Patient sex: M
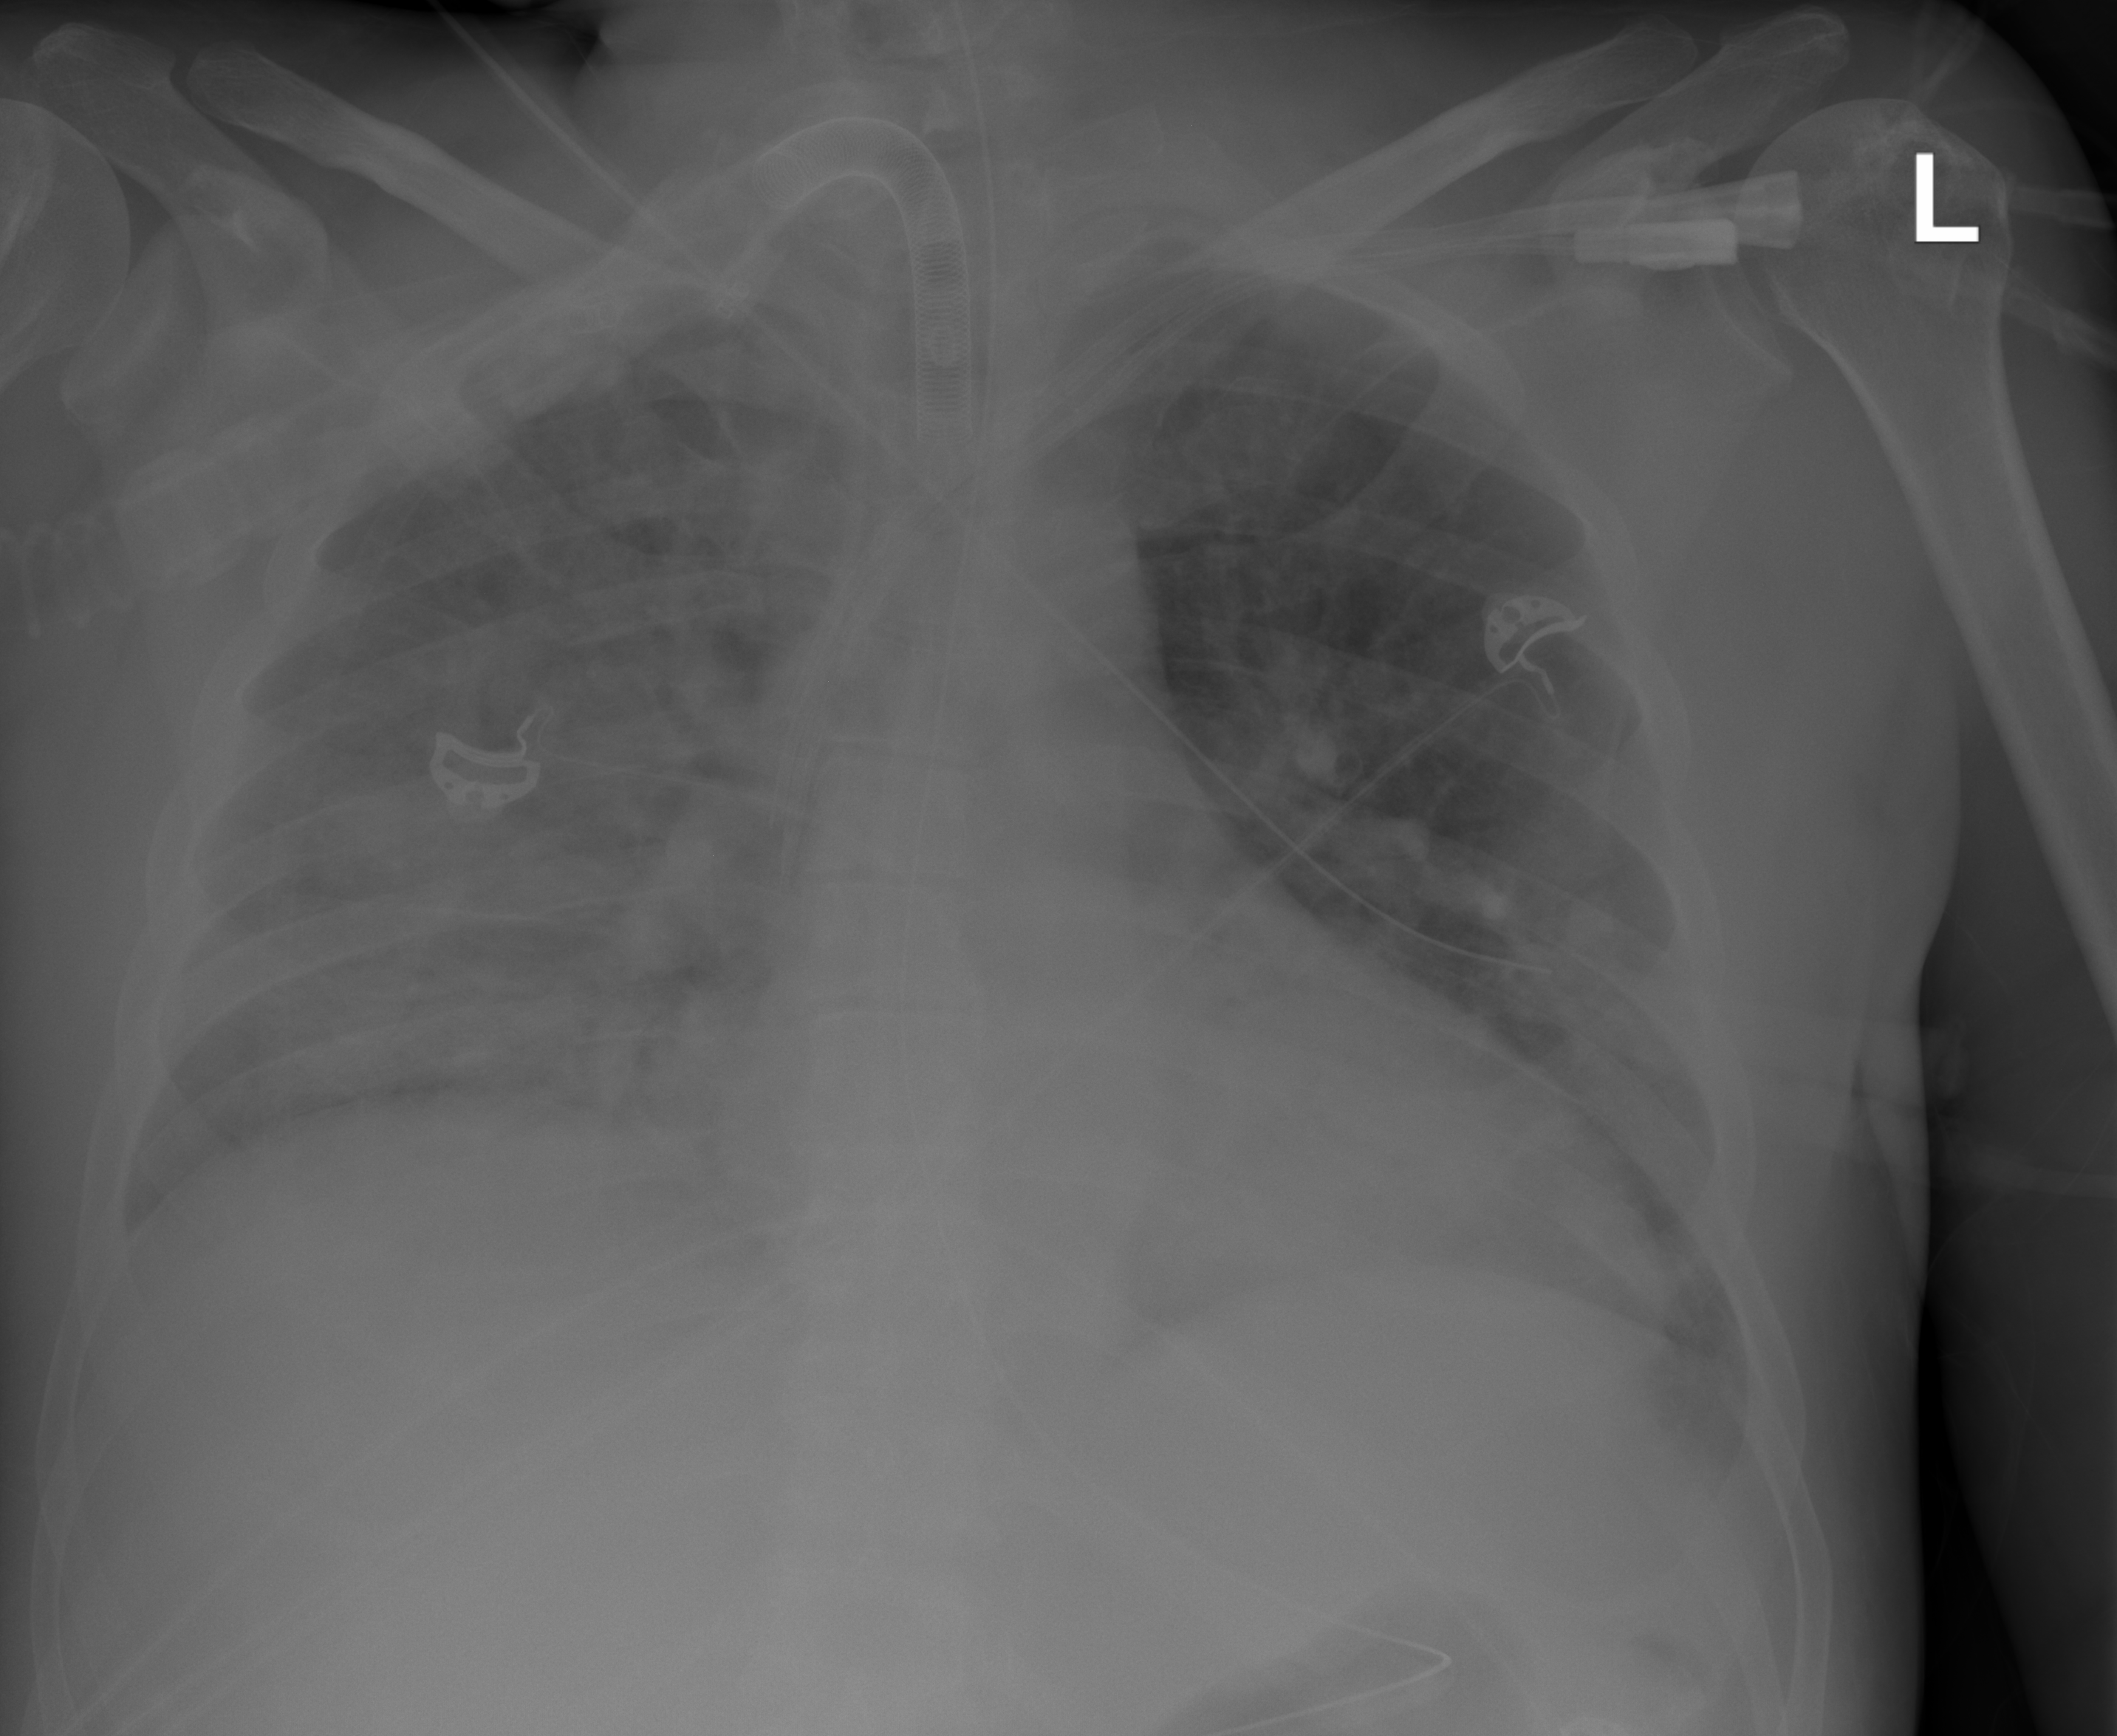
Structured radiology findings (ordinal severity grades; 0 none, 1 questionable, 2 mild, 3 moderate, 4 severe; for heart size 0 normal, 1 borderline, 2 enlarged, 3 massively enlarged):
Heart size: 2
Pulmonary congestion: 0
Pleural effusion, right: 0
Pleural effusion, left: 0
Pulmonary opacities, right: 2
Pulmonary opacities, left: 1
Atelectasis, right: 0
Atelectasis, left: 2